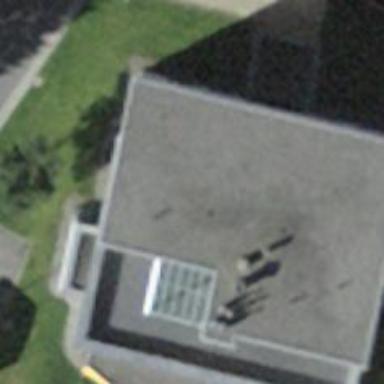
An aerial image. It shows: Flat-roofed building.